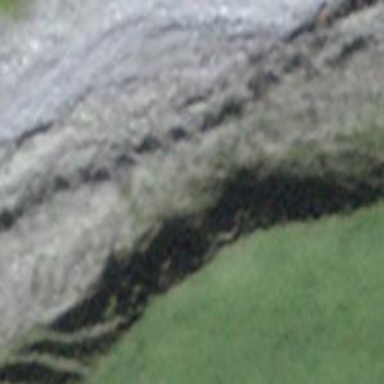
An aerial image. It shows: Cliff in nature.